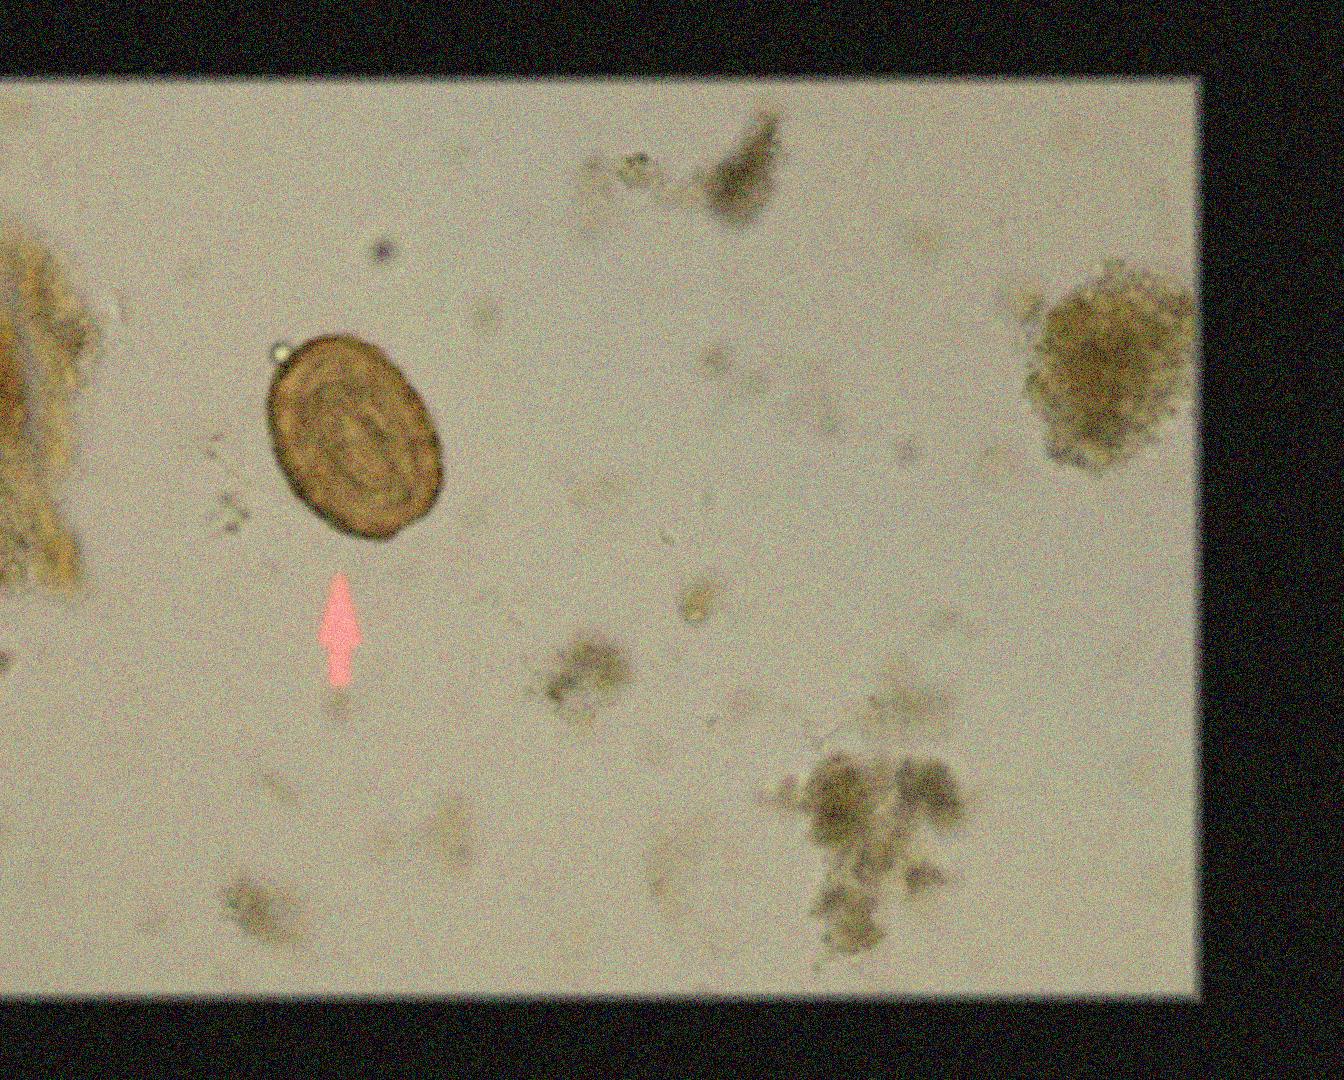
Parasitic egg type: Ascaris lumbricoides